Field crop: tomato
Growth stage: 1
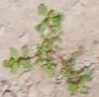
Species: portulaca